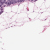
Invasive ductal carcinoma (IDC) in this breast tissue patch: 1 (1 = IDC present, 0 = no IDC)